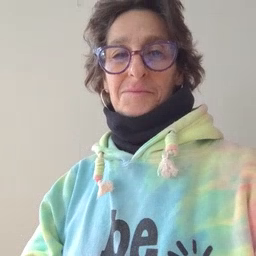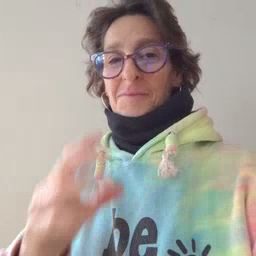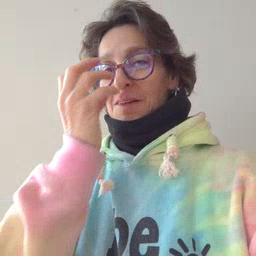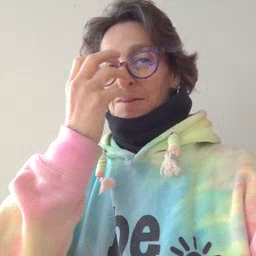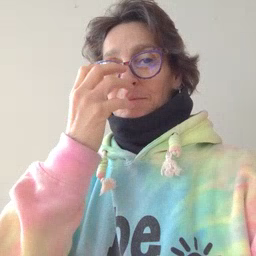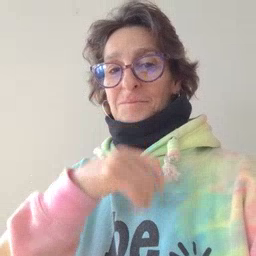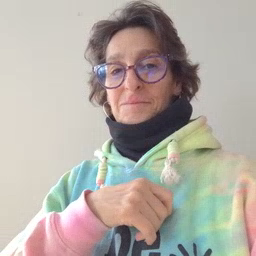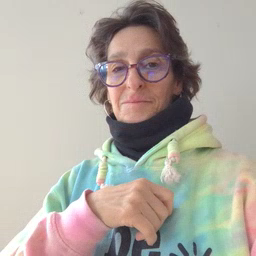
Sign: clown